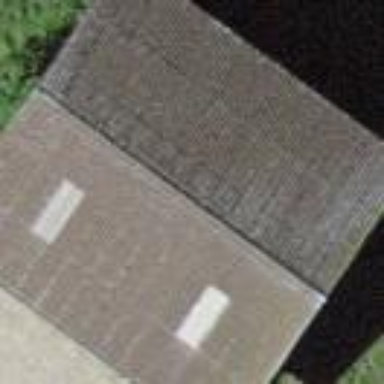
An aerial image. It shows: Shed building.